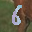
Label: 6